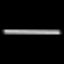
Label: line